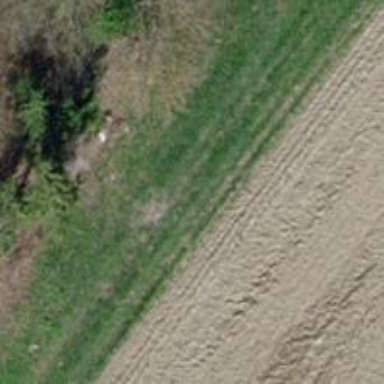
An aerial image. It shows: Pipeline marker.